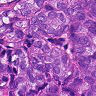
Metastatic tissue present: yes